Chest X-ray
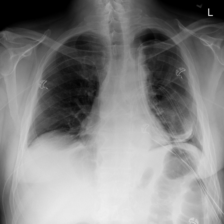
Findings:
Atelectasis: positive
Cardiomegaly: negative
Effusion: negative
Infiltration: negative
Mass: negative
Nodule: negative
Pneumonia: negative
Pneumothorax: positive
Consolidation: negative
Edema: negative
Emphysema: negative
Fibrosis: negative
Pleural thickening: negative
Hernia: negative